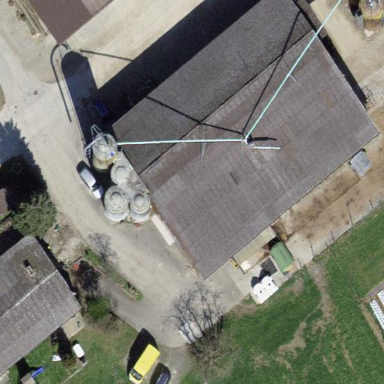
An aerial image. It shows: Farmyard in rural farm setting.